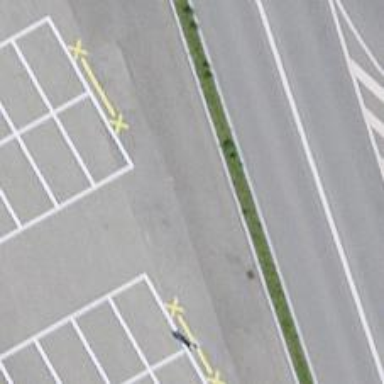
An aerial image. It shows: Parking aisle designated as service road.